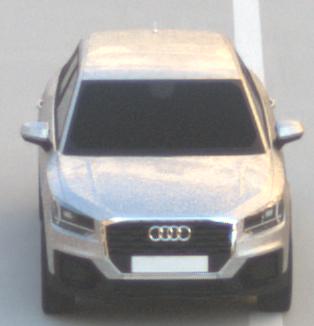
Make: Audi
Model: Q2
Model produced from: 2016
Model produced until: 2020
Doors: 5
Color: white
Road condition: dry road
Daytime: morning or afternoon
Contrast: low contrast